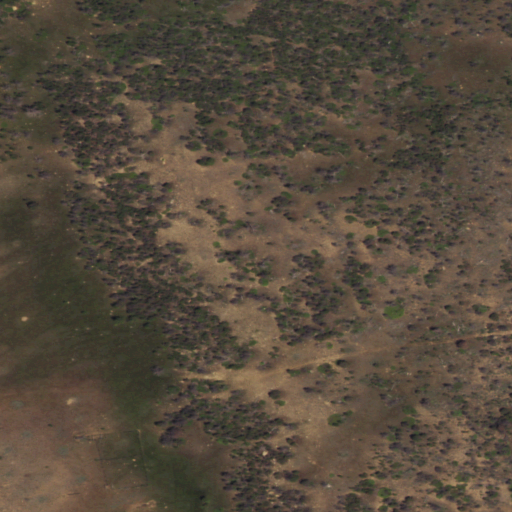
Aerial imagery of mountain in Wyoming named Crooks Mountain containing shrub, evergreen forest, and grassland